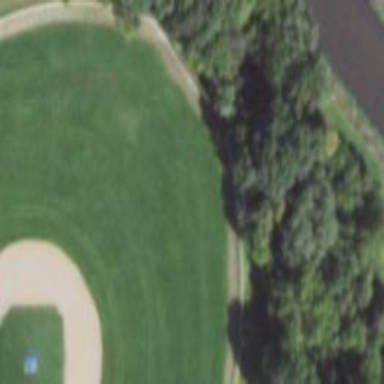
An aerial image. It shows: Baseball pitch for leisure and sports activities.